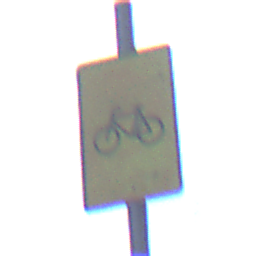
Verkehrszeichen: RadverkehrOhnePfeilsymbol
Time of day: MorningAfternoon
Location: Outdoor (Nature)
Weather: Overcast
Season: Winter
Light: Natural